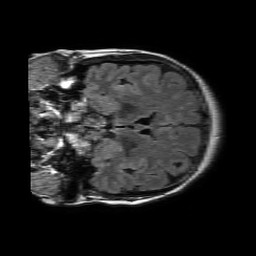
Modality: FLAIR
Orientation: coronal
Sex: female
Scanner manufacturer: philips
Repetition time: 11 s
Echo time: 0.125 s